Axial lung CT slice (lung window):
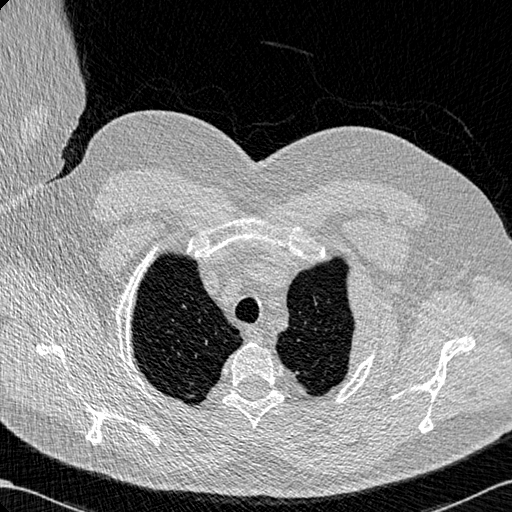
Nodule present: no